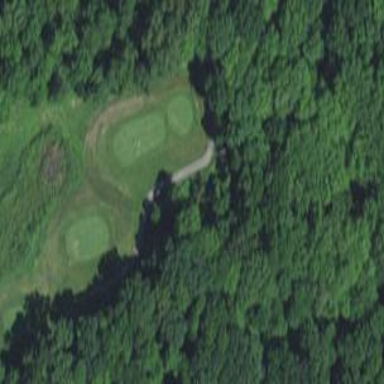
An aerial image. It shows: Service road designated as golf cart path.